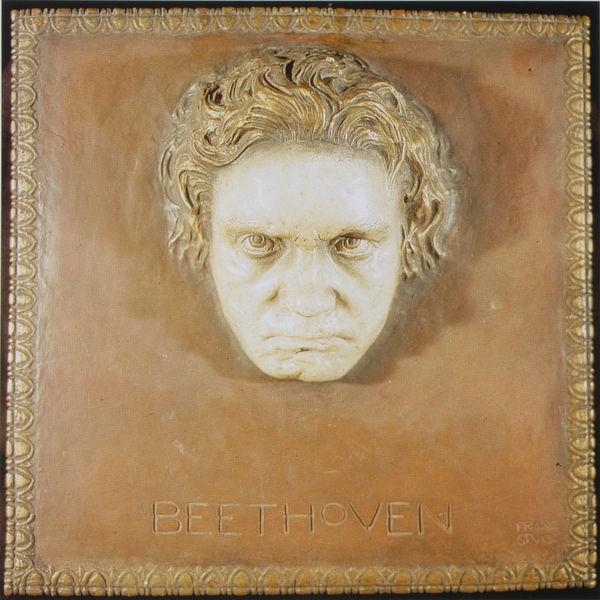
Titel: Maske Beethovens
Künstler: Franz von Stuck
Standort: München
Institution: Villa Stuck
Schlagwörter: kopf, mann, schatten, weiß, gelb, ocker, braun, frisur, haar, holz, licht, marmor, mund, nase, orange, schwarz, stirn, blick, hund, rot, beige, muster, ornament, symbolismus, alt, wand, augen, böse, falten, gesicht, mensch, rahmen, stein, tod, tot, bild, bildnis, portrait, porträt, signatur, boden, gold, haare, musik, musiker, augenbrauen, frontal, kinn, lippen, locken, poträt, umrandung, keramik, skulptur, ton, relief, schrift, man, backen, fläche, ziegel, rand, tafel, falte, jugendstil, dichter, ernst, inschrift, streng, brauen, büste, grimmig, pupillen, wütend, ornamente, pianist, verzierung, metall, stuck, bronze, plastik, platte, foto, fotografie, maske, buch, erdfarben, denkmal, umrahmung, plastisch, titel, komponist, mundwinkel, verkniffen, text, buchstaben, augenringe, beschriftung, beethoven, kunst, mürrisch, pupille, schnitzerei, caramel, cover, photo, ledereinband, frontalansicht, grab, film, fresko, erinnerung, guss, fotographie, franz von stuck, abdruck, quadrat, viereck, modelliert, eierstab, wort, ludwig, gemeißelt, mamor, franz stuck, augenrine, bezeichnung, ersnt, genial, genie, grimming, kfjkfjkffkfjkkjkj, kinnspalte, komponierend, komponierne, legende, ludwig van beethoven, neunte sinfonie, ornamentfries, prägung, sinfonie, taub, totenmaske, van beethoven, wahnsinn, zierband, getöpfert, konfrontation, terracotta, van, randornament, portrit, teracotta, sinphonie, symphonie, porträtt, synphonie, fkot, kontackt, getöpert